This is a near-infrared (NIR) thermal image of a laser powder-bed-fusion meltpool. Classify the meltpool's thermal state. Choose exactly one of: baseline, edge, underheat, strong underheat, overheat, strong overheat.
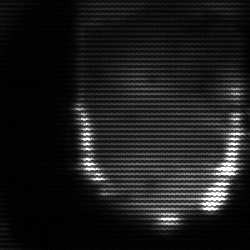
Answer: baseline